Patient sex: F
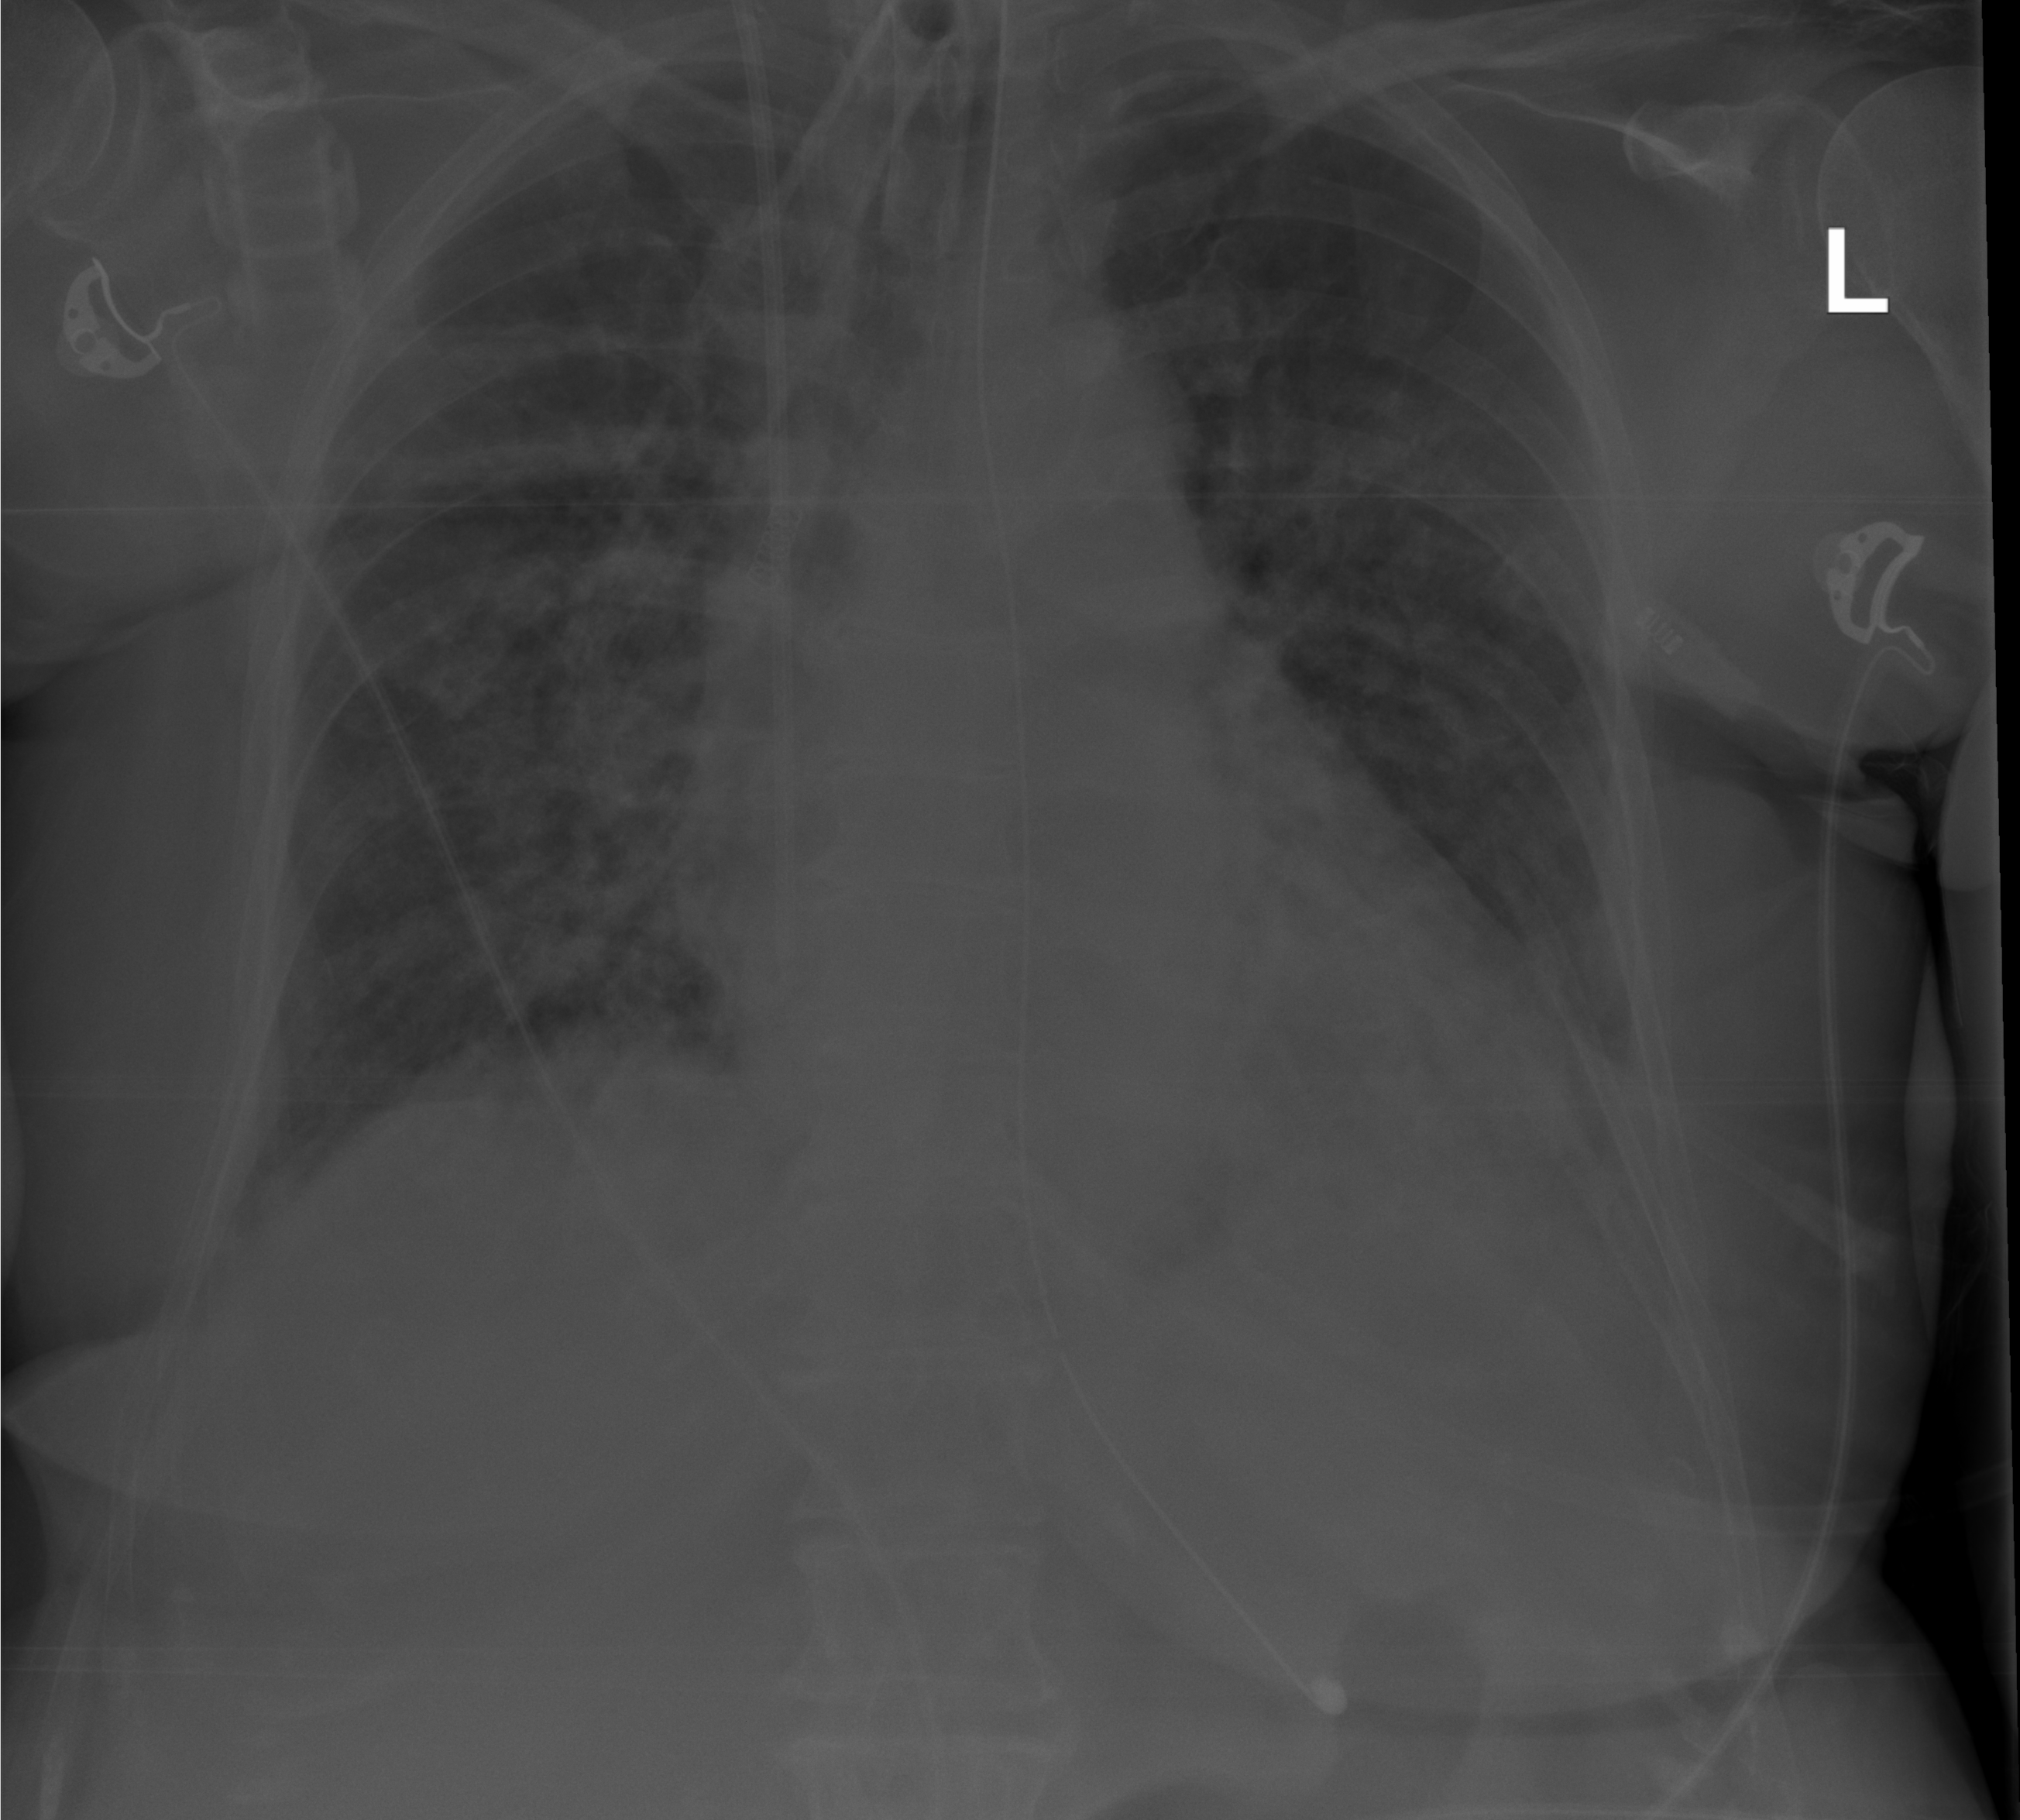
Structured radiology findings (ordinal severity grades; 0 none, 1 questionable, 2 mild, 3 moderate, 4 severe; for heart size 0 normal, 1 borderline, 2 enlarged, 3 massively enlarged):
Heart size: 0
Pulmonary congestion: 2
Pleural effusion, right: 0
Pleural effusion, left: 1
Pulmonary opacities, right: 3
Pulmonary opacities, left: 2
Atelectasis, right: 2
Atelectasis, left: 0